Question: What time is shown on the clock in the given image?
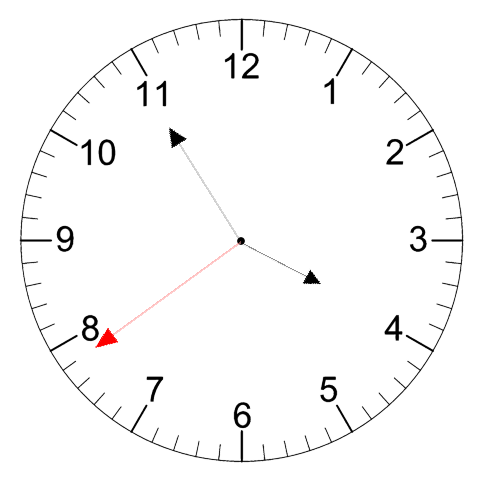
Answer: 03:54:39